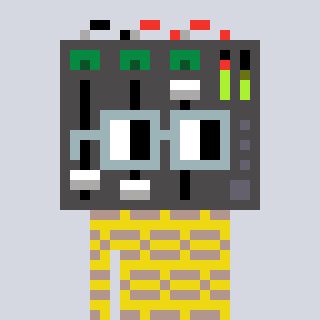
a pixel art character with square dark gray glasses, a mixer-shaped head and a yellow-colored body on a cool background